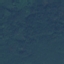
Land use / land cover class: Forest